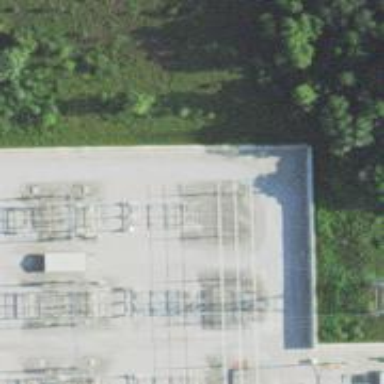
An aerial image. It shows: Switch for power supply.